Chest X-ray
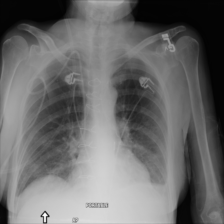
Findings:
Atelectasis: negative
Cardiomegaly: negative
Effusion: positive
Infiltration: negative
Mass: negative
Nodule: negative
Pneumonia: negative
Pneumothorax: negative
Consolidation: negative
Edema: negative
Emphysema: negative
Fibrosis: negative
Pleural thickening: negative
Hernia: negative